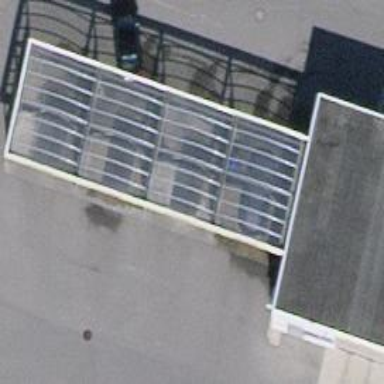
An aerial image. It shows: Car wash facility.